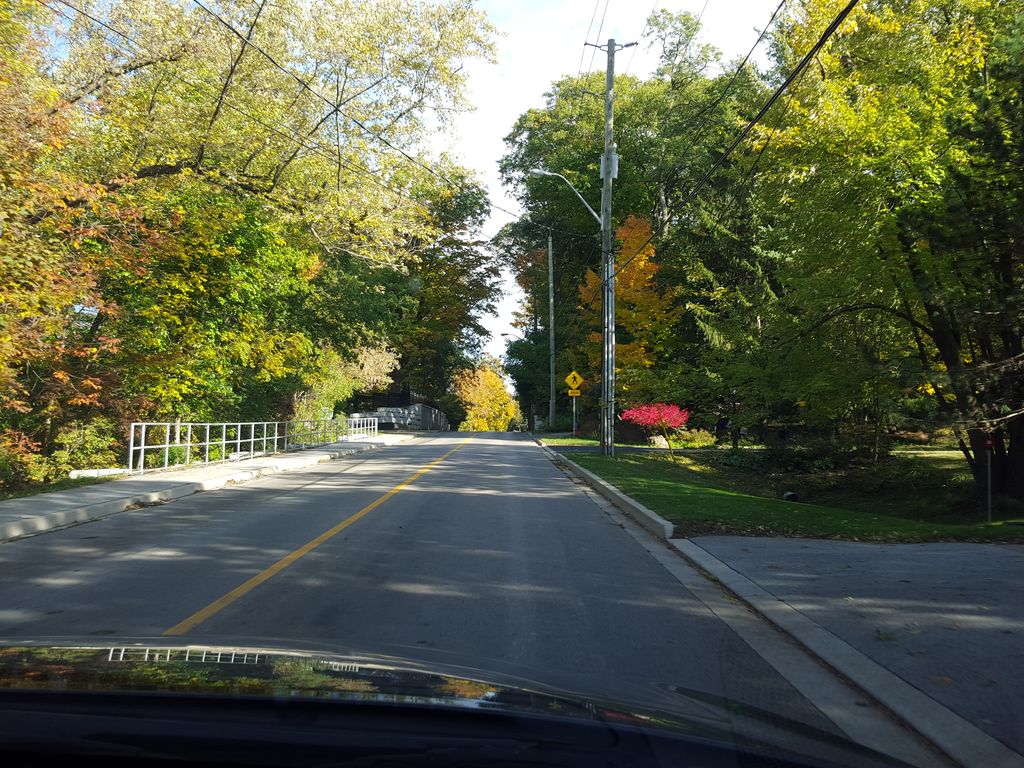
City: hamilton